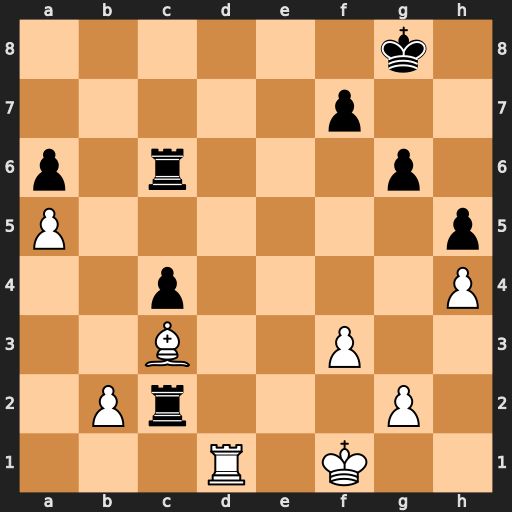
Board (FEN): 6k1/5p2/p1r3p1/P6p/2p4P/2B2P2/1Pr3P1/3R1K2
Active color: w
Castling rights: -
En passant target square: -
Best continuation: Rd8+ Kh7 Rh8#